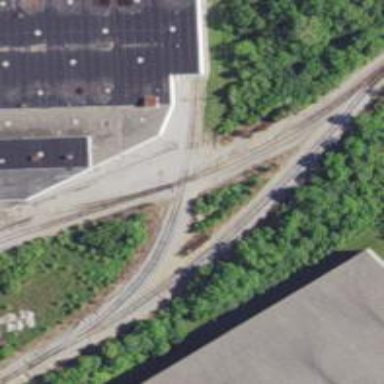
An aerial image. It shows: Railway crossing.